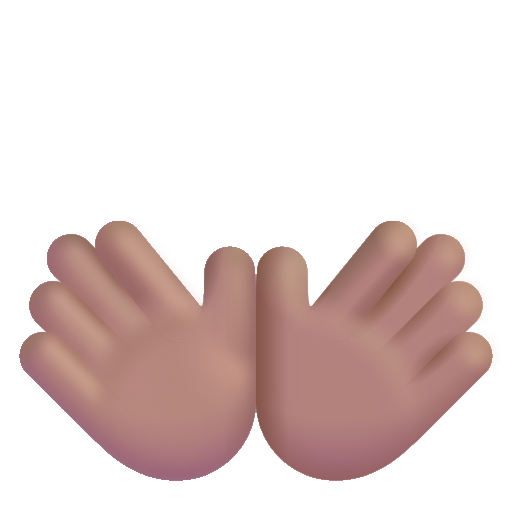
open hands color